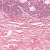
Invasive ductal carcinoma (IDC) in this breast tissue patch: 0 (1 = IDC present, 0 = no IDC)